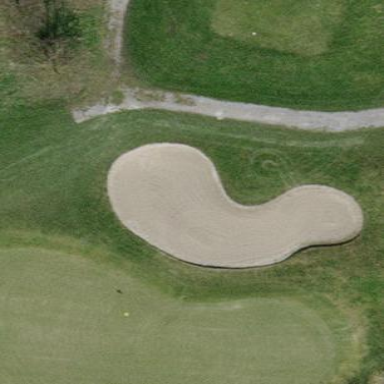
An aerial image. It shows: Golf bunker filled with sandy terrain.